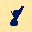
Label: 8